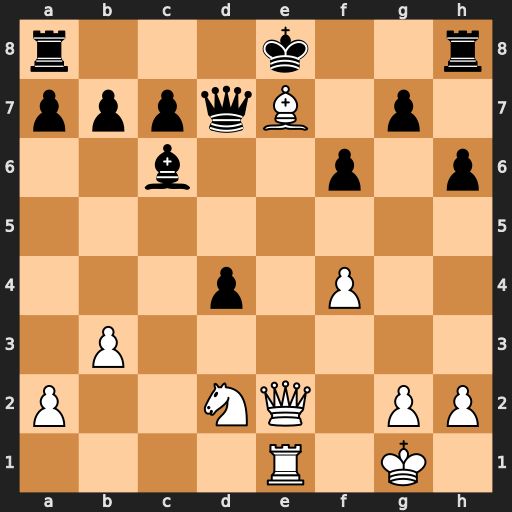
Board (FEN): r3k2r/pppqB1p1/2b2p1p/8/3p1P2/1P6/P2NQ1PP/4R1K1
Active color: w
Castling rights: kq
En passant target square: -
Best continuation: Qh5+ g6 Qxg6#